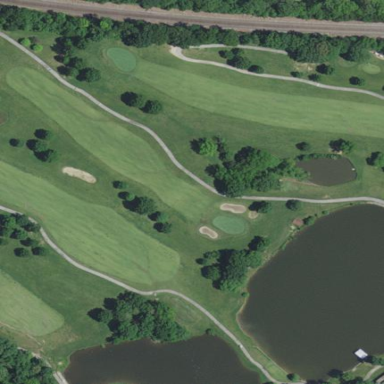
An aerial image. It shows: Scenic view of water hazard on golf course. The natural water feature adds beauty to the landscape.